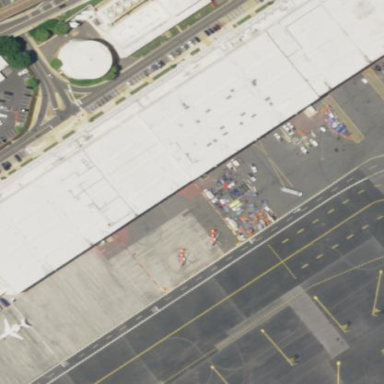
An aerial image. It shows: Apron at the airport.